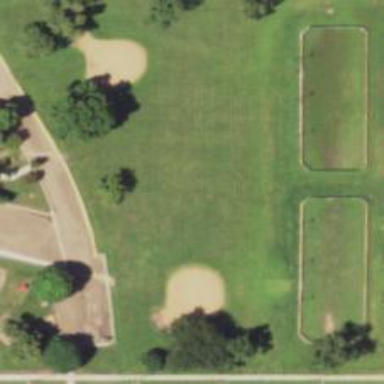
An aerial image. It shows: Baseball pitch for leisure land activities.